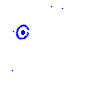
Particle: kaon